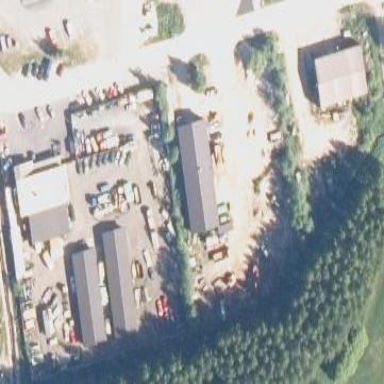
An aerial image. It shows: Scrap yard located in industrial area.